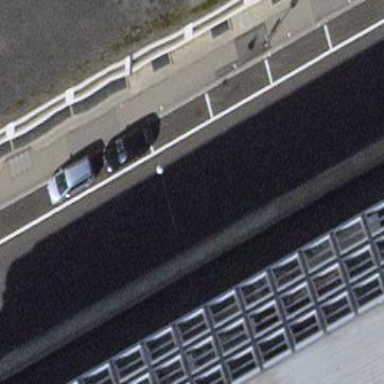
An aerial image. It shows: Parking lane.